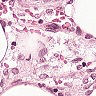
Metastatic tissue present: no